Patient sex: M
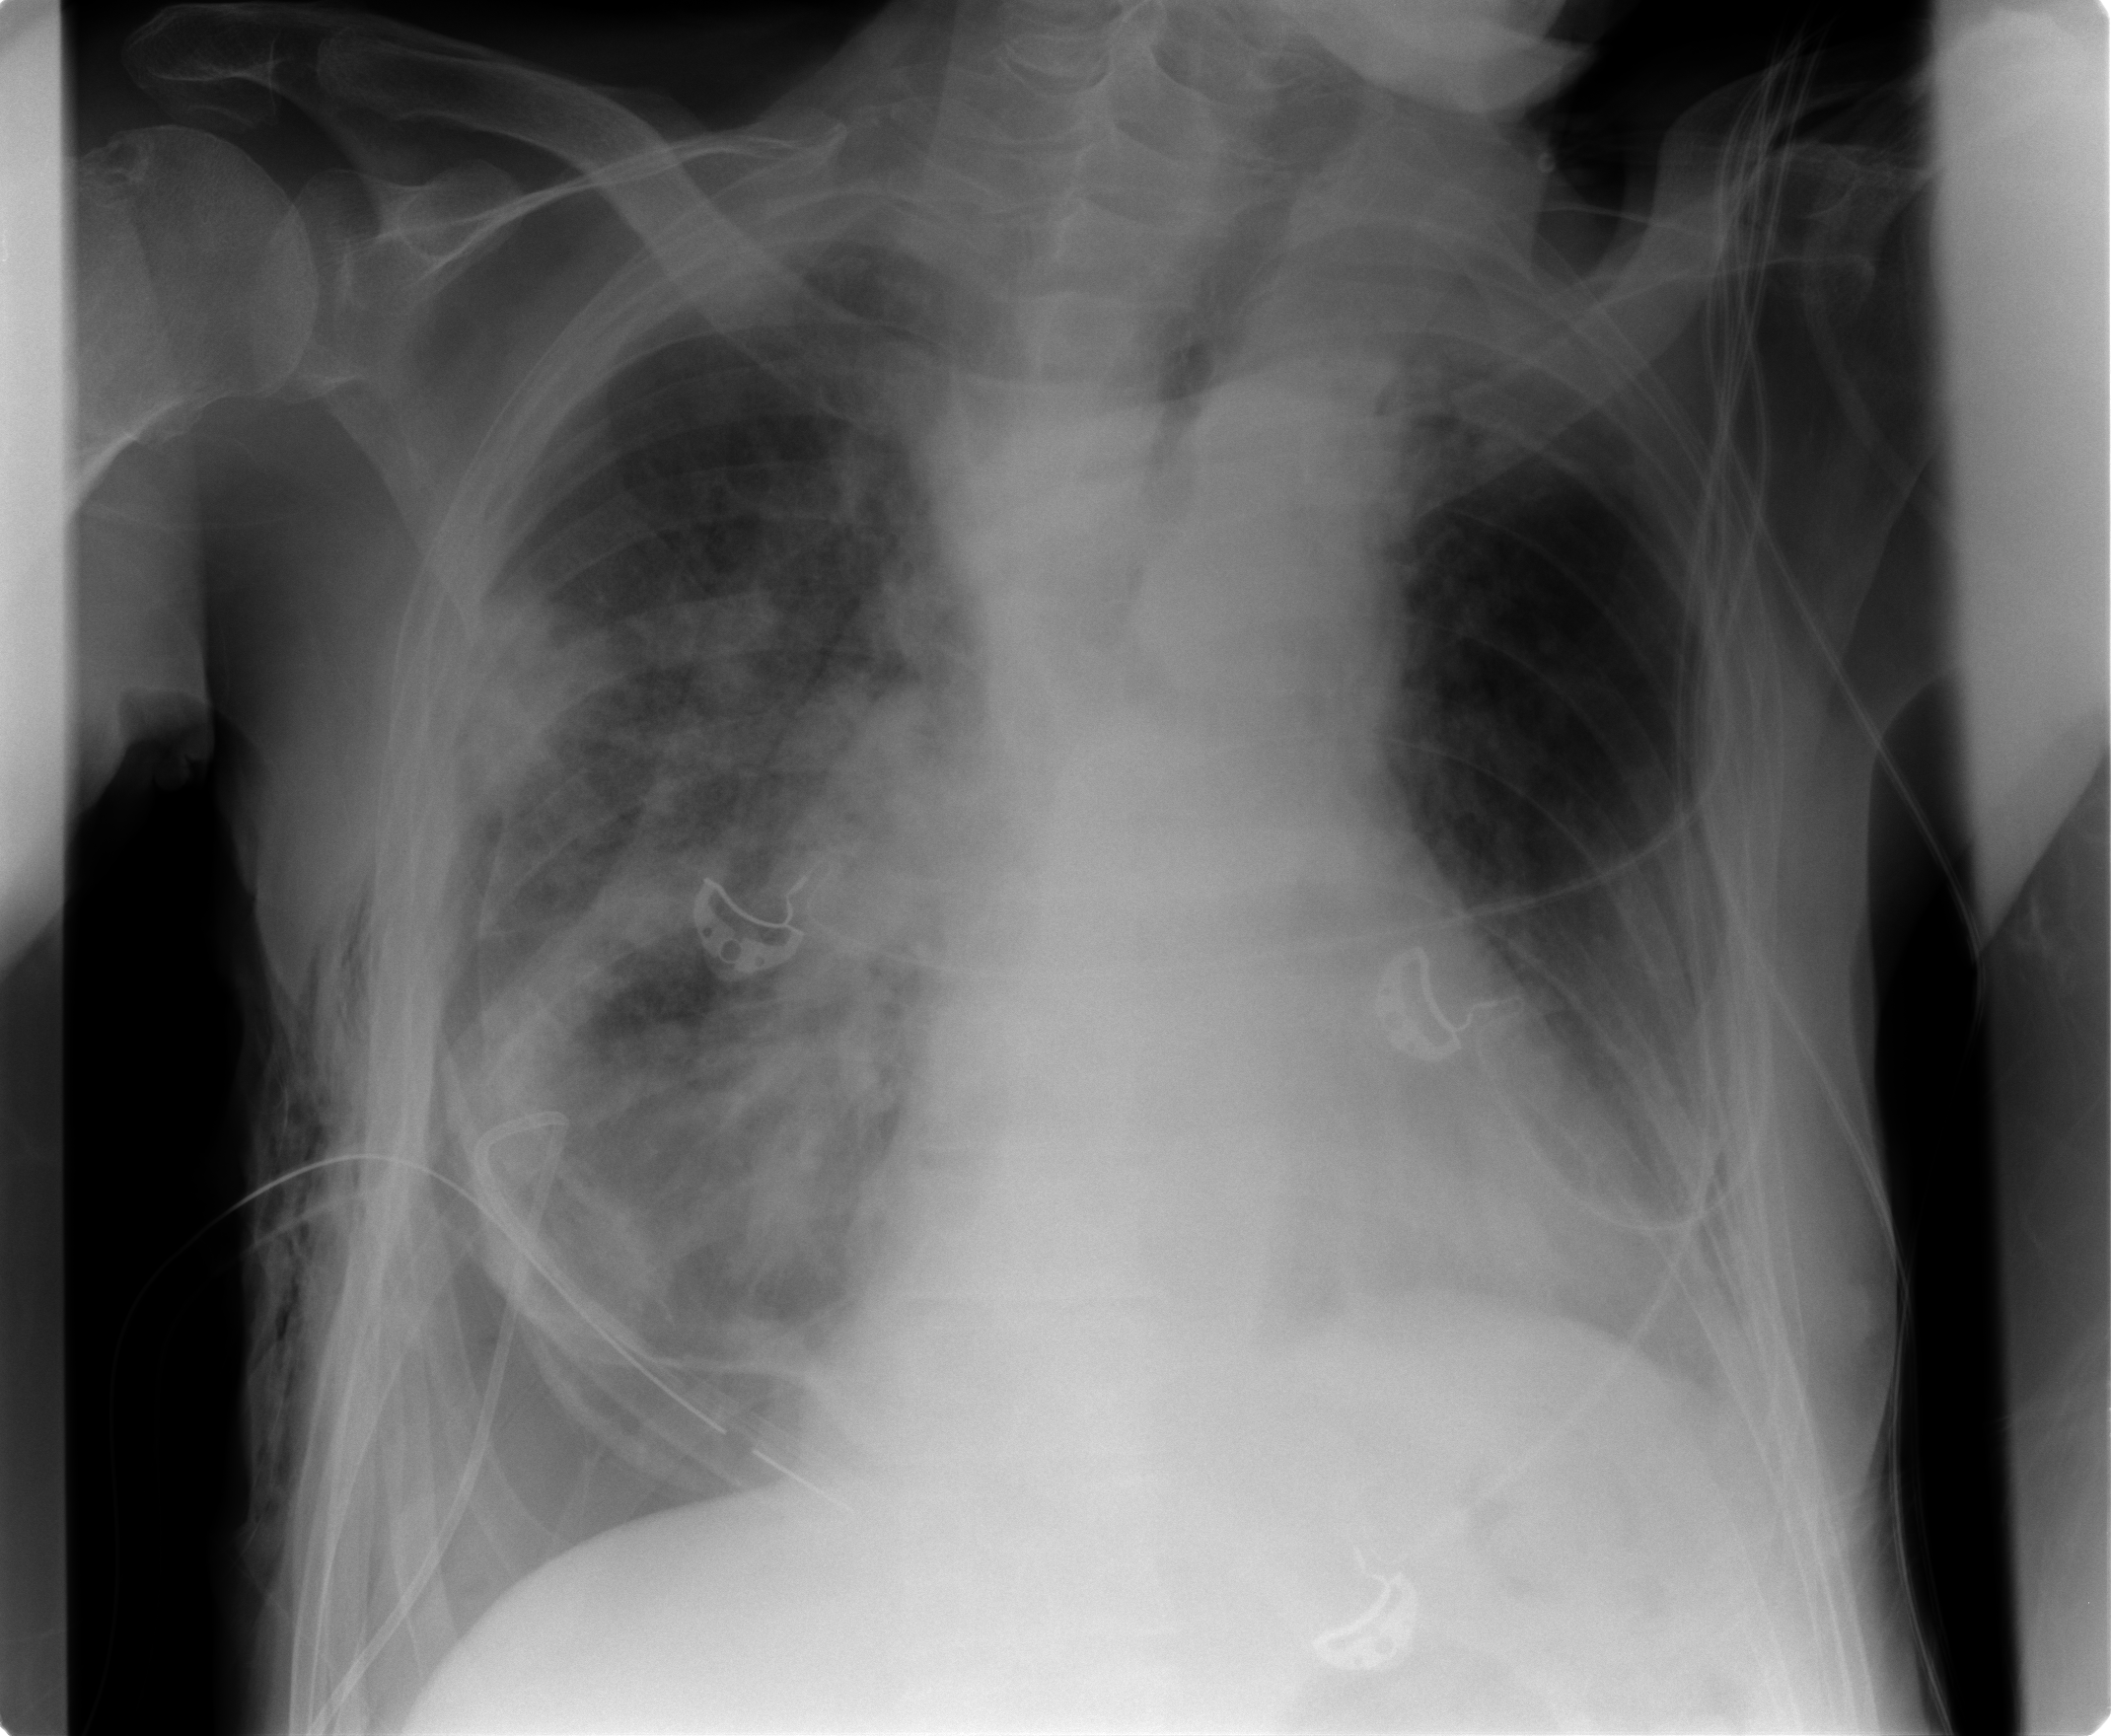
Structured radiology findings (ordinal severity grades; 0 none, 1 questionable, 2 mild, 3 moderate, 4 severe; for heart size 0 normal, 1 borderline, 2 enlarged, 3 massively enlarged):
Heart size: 2
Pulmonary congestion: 0
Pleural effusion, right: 0
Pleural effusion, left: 1
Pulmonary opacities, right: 3
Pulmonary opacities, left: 1
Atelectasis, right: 0
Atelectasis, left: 0